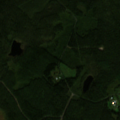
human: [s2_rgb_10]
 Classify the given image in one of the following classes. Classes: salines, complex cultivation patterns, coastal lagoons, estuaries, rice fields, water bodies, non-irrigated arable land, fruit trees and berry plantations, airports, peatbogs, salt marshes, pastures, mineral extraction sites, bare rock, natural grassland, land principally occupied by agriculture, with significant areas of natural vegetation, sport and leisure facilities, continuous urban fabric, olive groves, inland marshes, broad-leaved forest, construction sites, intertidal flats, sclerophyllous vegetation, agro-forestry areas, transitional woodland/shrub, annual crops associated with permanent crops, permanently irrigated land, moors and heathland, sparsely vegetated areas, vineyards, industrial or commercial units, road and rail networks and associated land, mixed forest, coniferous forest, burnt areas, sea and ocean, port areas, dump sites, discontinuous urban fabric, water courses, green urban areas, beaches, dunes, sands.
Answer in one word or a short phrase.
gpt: coniferous forest, mixed forest